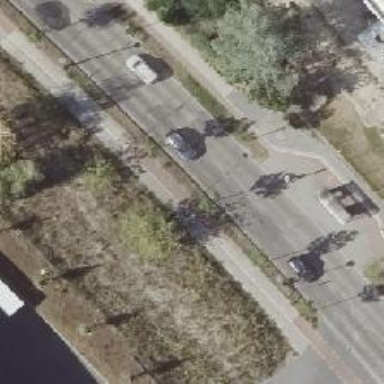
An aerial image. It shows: Sidewalk.